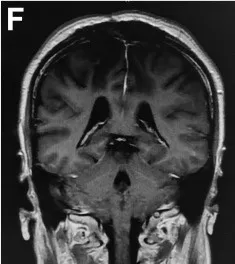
Postoperative MRI demonstrated the tumor was resected completely (D-F).
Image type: radiology (mri)